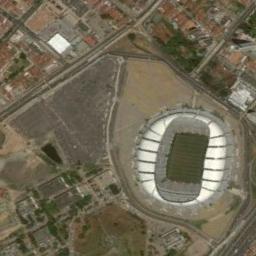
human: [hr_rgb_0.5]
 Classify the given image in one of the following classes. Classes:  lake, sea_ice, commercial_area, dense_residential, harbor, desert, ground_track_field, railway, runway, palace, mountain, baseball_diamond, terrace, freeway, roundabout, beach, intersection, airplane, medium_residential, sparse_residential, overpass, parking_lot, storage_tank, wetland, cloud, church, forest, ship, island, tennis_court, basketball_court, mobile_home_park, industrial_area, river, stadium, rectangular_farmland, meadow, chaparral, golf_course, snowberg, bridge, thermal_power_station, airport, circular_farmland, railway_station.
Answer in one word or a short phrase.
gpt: stadium